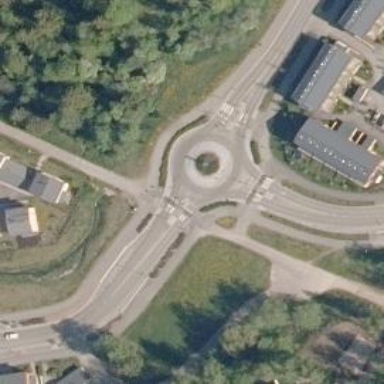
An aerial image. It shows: Tertiary road with asphalt surface leading to roundabout.